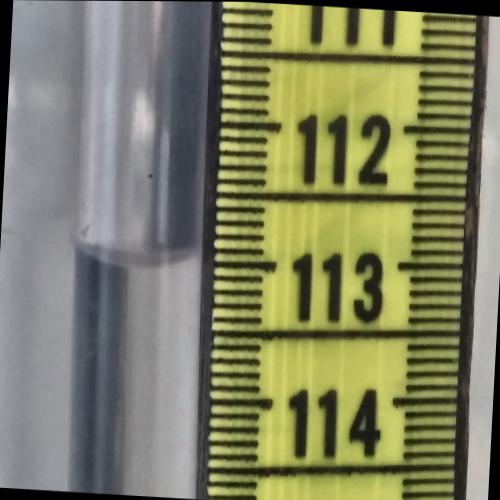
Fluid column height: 113.0 cm